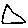
Label: triangle